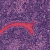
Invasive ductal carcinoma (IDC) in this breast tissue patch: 0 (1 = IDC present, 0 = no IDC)